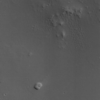
Label: not_dusty